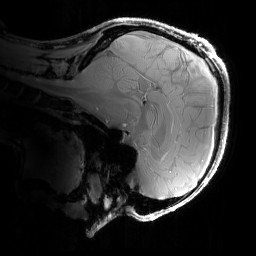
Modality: PDw
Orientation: sagittal
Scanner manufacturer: siemens
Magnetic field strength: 6.98 T
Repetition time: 1.34 s
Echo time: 0.00266 s